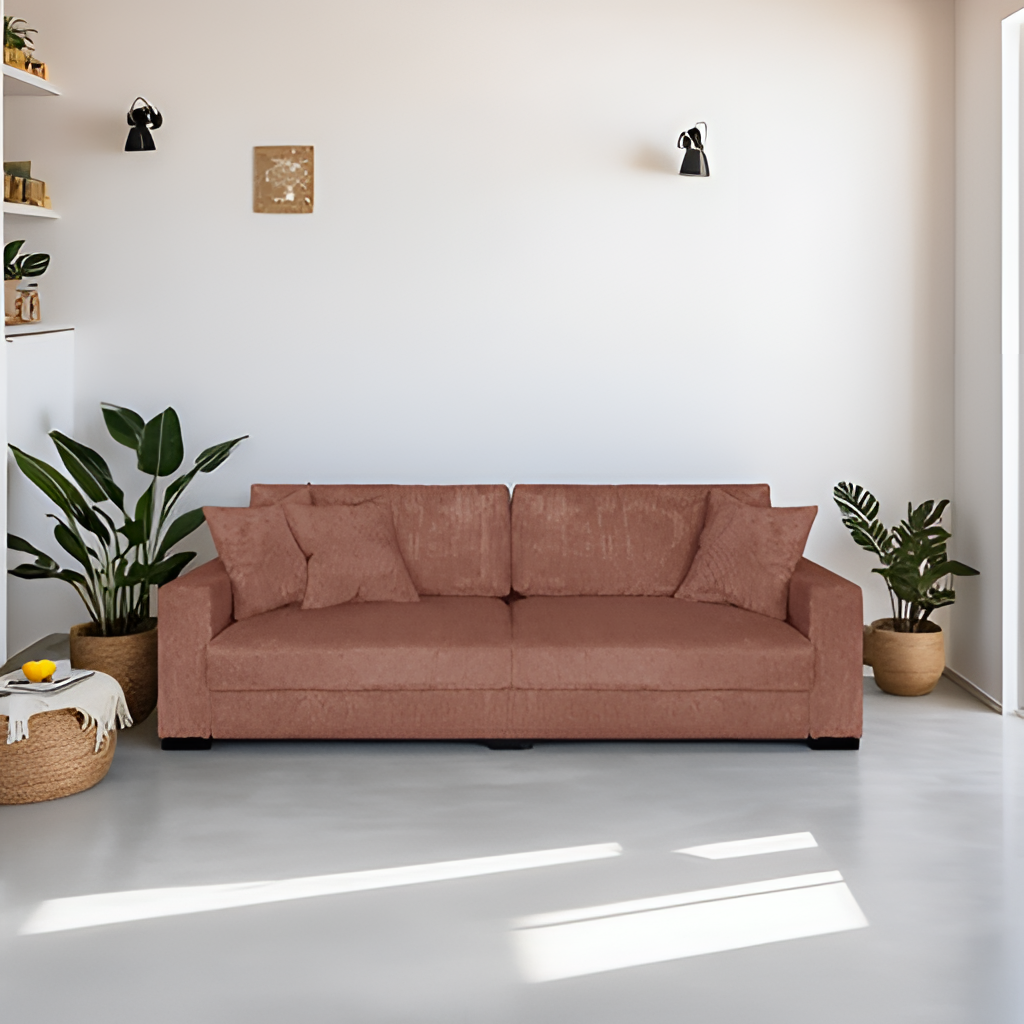
living room, brown fabric sofa, paint wallpaper, with solid pattern, modern, concrete flooring, with smooth pattern